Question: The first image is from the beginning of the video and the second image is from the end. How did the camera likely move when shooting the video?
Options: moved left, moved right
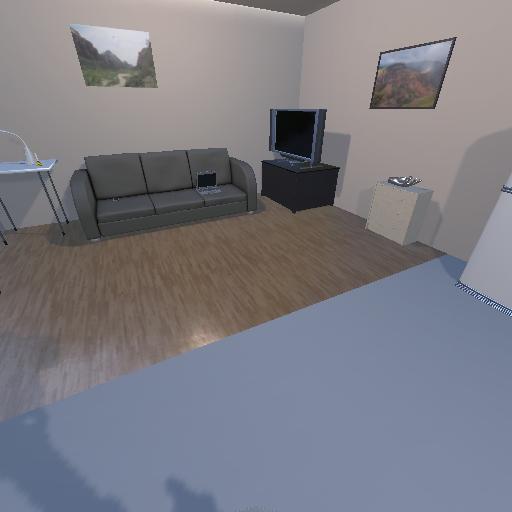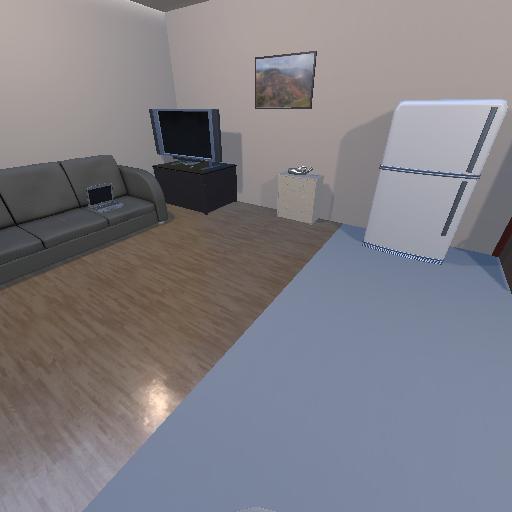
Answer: moved left